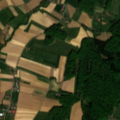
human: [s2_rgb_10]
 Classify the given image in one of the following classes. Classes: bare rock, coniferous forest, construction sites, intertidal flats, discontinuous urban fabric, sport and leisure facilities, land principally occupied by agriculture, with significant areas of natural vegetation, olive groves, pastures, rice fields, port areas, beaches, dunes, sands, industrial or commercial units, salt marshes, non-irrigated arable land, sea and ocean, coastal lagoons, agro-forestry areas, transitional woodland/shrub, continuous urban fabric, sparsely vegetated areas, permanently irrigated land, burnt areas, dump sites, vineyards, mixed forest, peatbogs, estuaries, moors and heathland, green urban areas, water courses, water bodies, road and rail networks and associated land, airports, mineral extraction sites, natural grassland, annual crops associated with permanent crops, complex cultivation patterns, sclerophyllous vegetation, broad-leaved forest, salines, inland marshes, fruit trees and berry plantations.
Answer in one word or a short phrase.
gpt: non-irrigated arable land, vineyards, complex cultivation patterns, broad-leaved forest